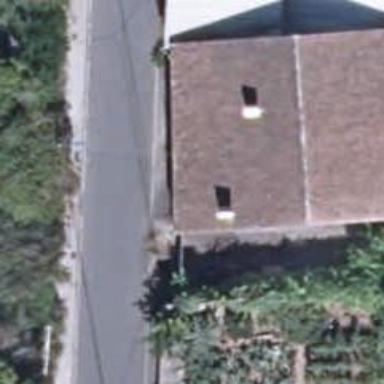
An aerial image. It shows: Simple house.